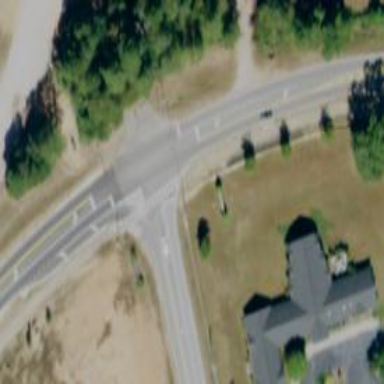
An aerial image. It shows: Uncontrolled road crossing.